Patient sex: F
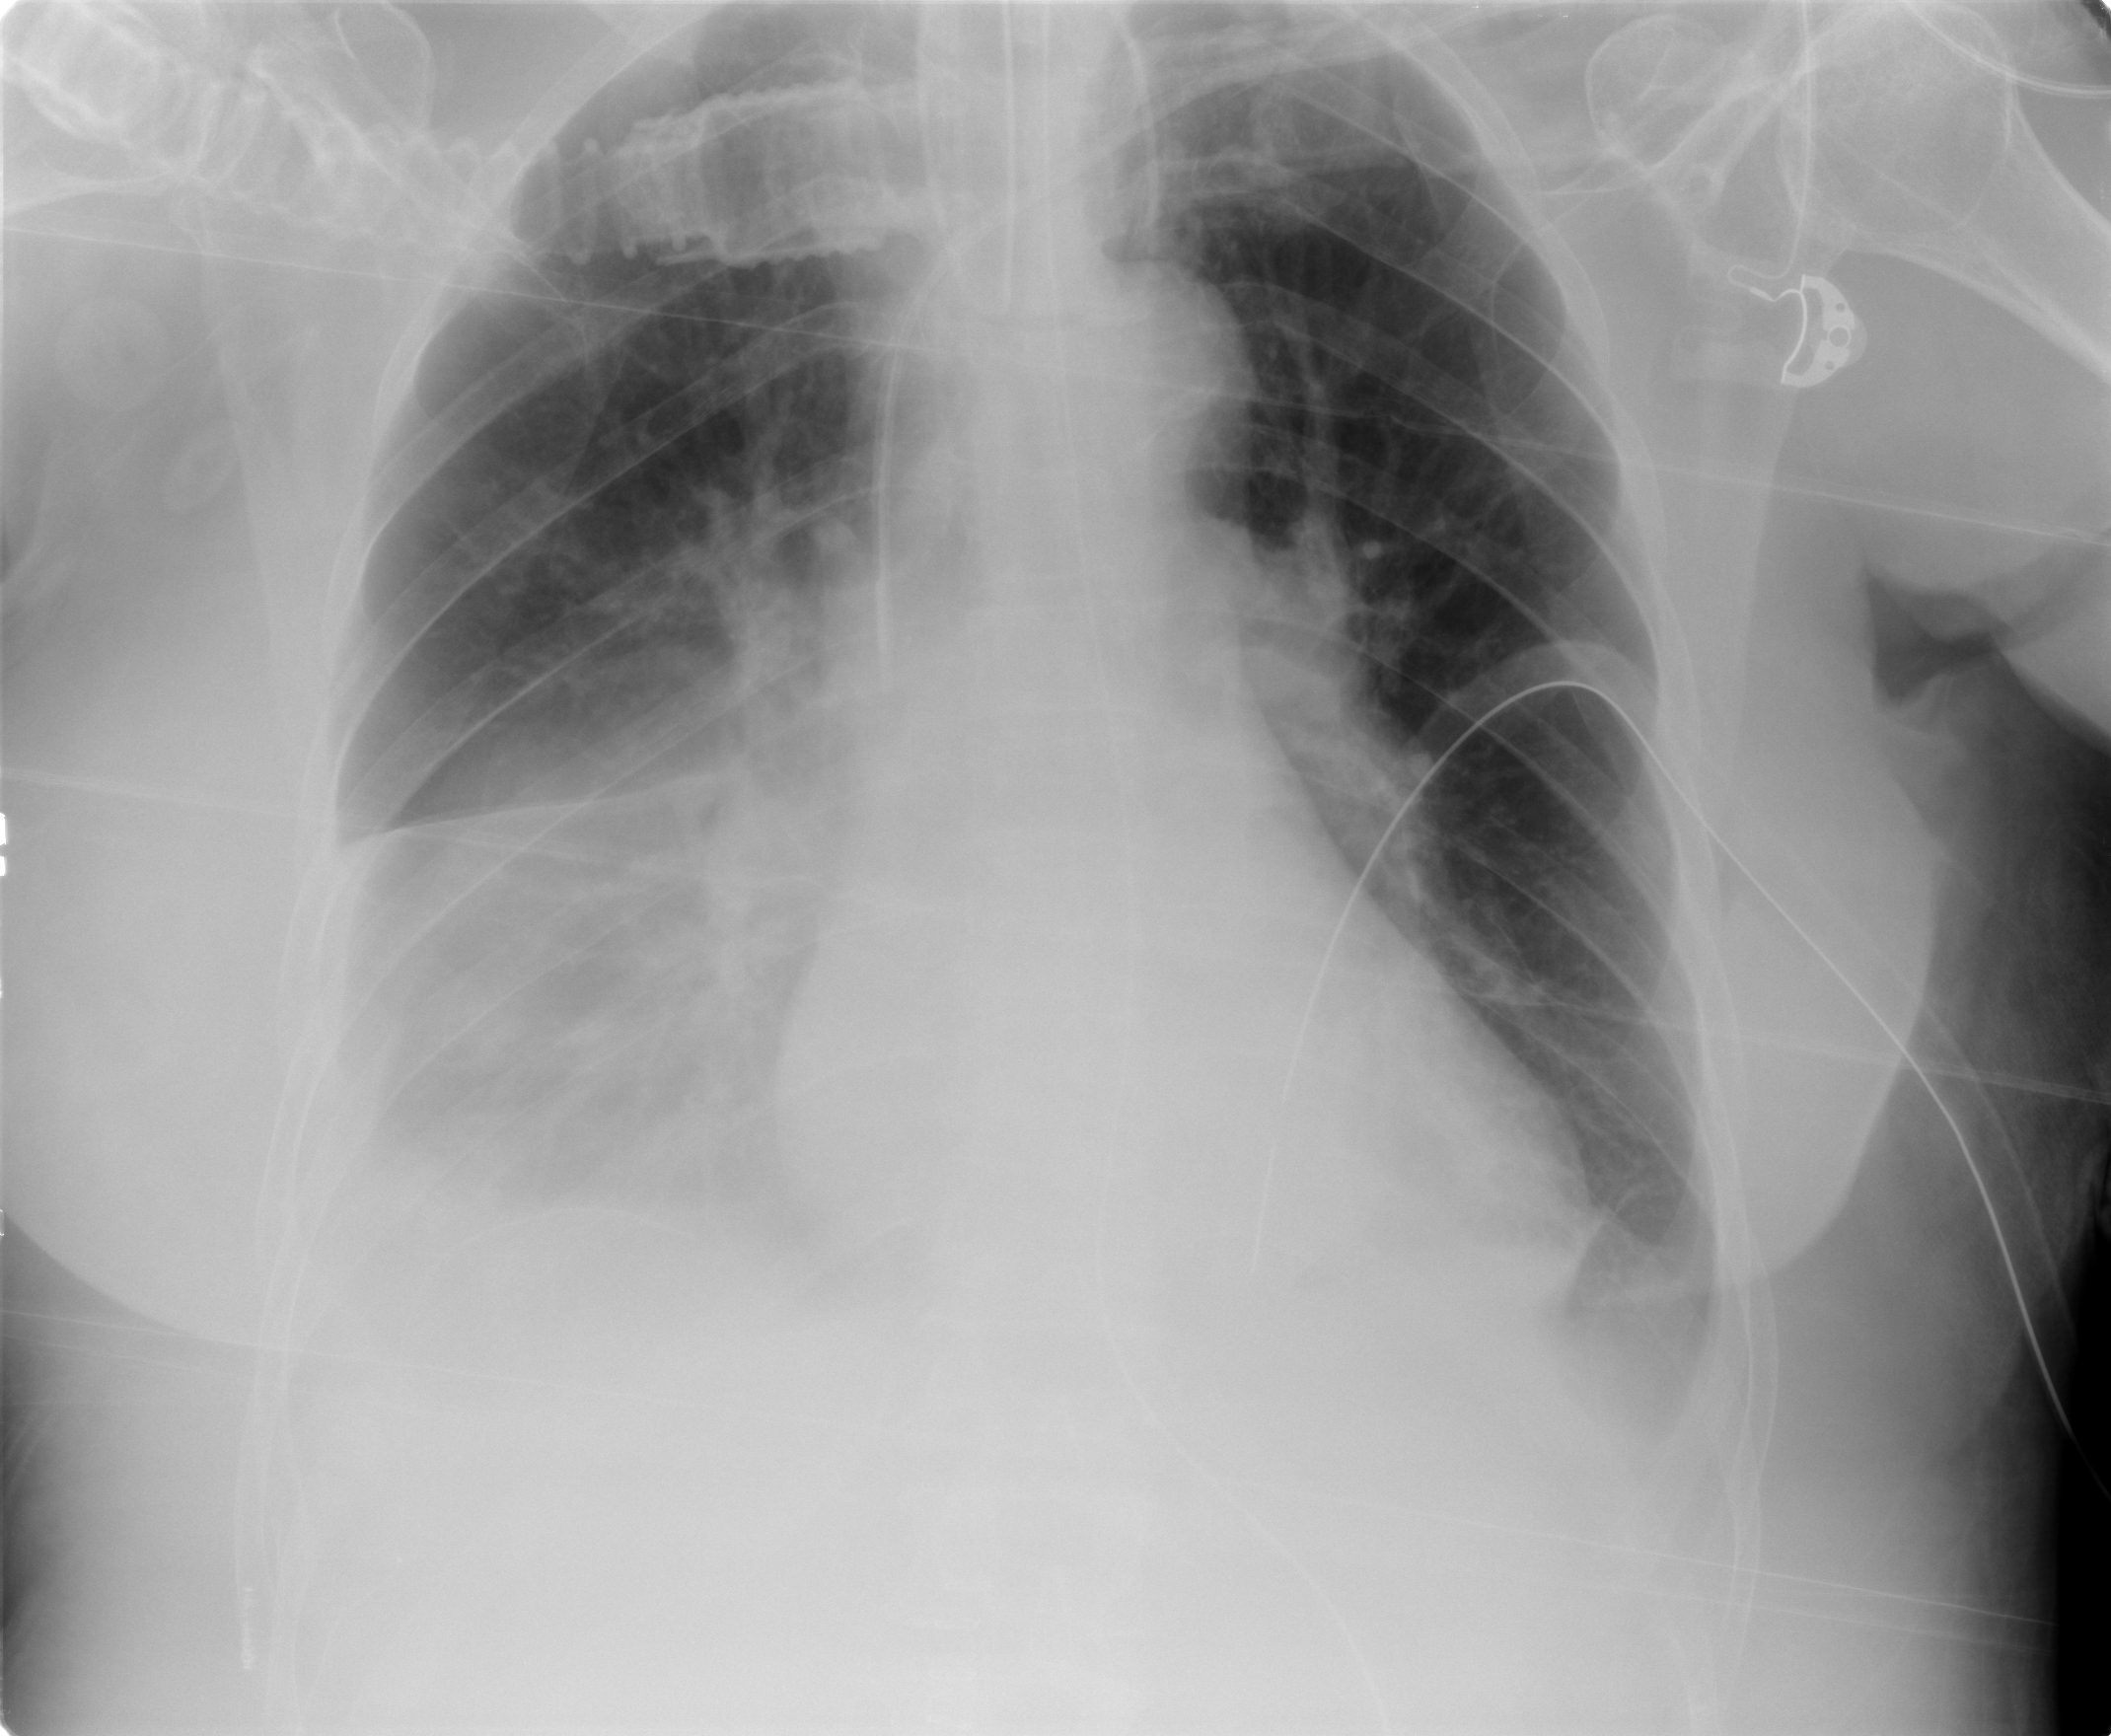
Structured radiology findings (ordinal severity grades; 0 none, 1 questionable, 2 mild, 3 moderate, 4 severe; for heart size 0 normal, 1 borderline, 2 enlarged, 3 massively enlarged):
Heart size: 1
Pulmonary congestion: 3
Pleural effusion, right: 3
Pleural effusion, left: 2
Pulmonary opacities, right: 2
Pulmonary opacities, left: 0
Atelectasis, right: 2
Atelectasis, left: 2